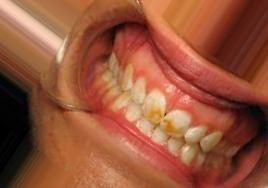
Condition: Tooth Discoloration